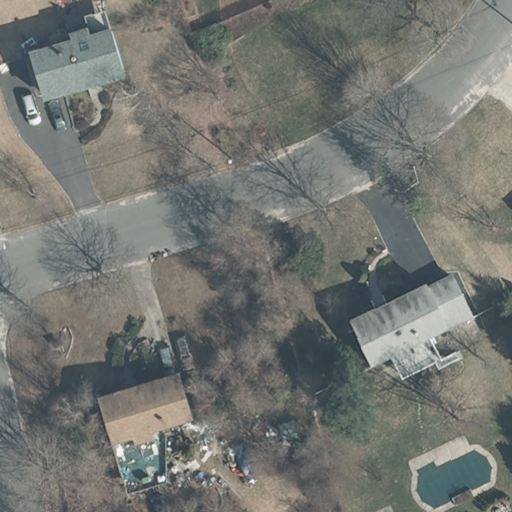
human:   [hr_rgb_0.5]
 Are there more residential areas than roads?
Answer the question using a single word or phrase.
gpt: no

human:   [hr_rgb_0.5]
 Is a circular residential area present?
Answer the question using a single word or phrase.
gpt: no

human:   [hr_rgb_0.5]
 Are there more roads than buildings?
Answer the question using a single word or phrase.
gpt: no

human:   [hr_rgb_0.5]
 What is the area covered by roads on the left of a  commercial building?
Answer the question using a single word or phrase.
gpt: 0m2

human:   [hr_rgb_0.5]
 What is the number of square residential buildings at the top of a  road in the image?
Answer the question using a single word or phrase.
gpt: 0

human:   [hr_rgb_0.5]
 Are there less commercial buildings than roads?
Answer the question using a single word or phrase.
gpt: yes

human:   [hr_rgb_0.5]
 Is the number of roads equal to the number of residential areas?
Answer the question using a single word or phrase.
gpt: no

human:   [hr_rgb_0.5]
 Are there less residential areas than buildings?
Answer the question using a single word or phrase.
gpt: yes

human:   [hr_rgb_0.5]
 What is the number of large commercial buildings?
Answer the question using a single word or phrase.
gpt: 0

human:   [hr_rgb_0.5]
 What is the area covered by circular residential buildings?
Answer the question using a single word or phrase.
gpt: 0m2

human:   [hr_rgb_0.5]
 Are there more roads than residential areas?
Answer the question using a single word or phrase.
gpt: yes

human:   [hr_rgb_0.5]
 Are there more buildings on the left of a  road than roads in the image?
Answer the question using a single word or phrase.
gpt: no

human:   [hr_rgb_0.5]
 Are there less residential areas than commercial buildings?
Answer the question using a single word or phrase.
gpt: no

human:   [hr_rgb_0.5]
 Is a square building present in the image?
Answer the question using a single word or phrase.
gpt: no

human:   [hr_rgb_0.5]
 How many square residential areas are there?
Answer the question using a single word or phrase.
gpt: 0

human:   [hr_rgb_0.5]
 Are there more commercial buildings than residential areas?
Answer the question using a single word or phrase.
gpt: no

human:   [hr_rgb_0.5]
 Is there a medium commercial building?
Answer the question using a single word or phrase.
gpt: no

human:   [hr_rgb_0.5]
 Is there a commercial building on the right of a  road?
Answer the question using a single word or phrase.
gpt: no

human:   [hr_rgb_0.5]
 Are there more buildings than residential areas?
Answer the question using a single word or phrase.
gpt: yes

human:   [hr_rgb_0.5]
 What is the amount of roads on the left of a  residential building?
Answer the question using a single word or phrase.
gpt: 1

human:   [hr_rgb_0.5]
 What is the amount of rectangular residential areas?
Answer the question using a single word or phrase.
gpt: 0

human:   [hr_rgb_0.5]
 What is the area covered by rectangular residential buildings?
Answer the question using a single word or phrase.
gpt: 0m2

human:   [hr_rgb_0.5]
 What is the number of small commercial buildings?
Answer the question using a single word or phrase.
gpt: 0

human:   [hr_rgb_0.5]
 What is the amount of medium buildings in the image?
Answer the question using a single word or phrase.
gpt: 3

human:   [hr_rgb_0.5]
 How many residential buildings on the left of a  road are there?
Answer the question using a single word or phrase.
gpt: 2

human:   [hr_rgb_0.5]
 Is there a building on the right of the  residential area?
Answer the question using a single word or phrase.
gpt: yes

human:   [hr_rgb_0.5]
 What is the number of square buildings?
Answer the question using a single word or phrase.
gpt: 0

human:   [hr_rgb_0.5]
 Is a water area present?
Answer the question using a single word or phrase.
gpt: no

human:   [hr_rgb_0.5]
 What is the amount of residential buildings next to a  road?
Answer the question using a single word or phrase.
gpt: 3

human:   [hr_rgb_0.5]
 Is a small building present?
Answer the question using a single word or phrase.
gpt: no

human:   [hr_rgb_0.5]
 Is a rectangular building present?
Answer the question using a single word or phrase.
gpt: no

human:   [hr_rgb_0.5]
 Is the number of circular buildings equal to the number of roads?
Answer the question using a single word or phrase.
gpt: no

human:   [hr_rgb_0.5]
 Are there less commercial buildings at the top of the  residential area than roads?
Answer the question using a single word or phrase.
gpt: yes

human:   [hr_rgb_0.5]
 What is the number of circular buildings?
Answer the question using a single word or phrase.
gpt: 0

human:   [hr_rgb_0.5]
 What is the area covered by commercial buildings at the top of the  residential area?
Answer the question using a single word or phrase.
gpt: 0m2

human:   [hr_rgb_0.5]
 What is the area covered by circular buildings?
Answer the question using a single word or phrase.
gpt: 0m2